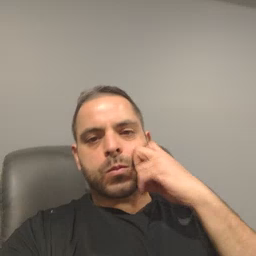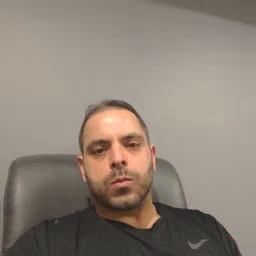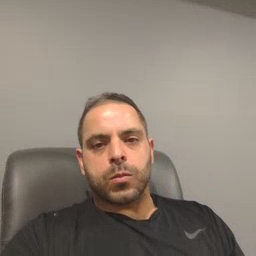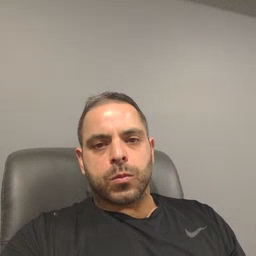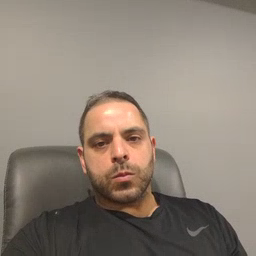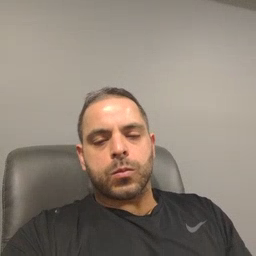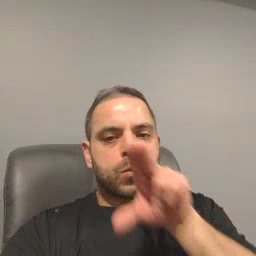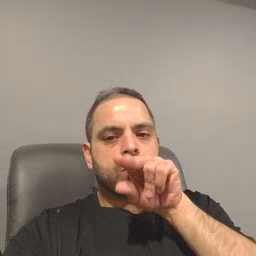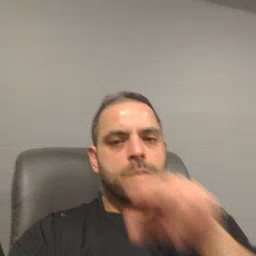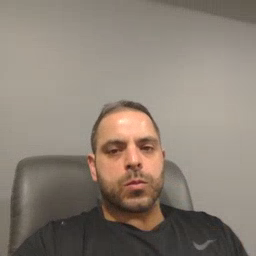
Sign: duck